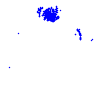
Particle: electron